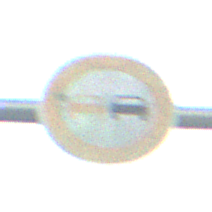
Verkehrszeichen: Ueberholverbot
Umgebung: Outdoor, Suburban
Tageszeit: SunriseSunset
Wetter: PartlyCloudy
Licht: Natural
Jahreszeit: NotSpecified
Kontrast: MediumContrast